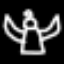
Label: angel